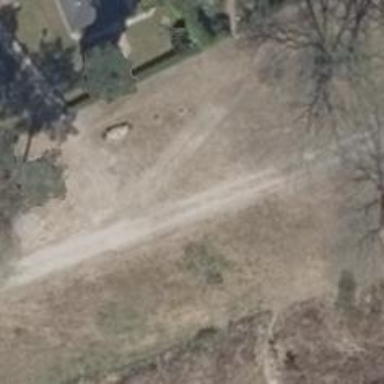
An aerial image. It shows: Residential road with ground surface.